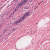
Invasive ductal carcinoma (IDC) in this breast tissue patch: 0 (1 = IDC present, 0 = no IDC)